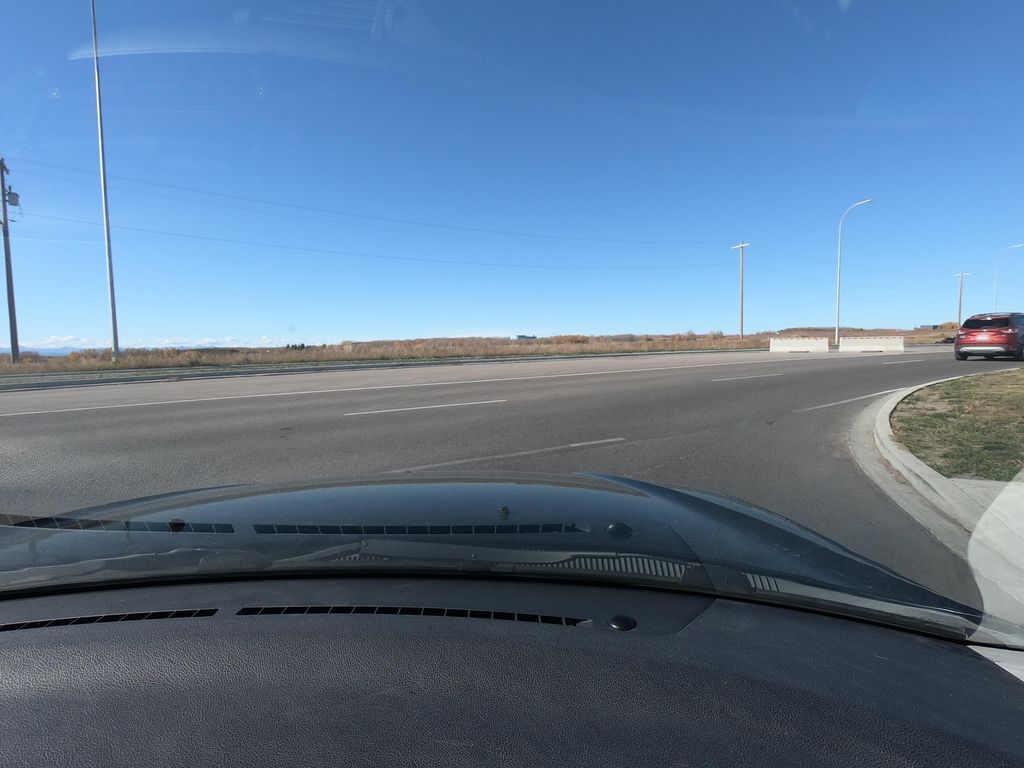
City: calgary